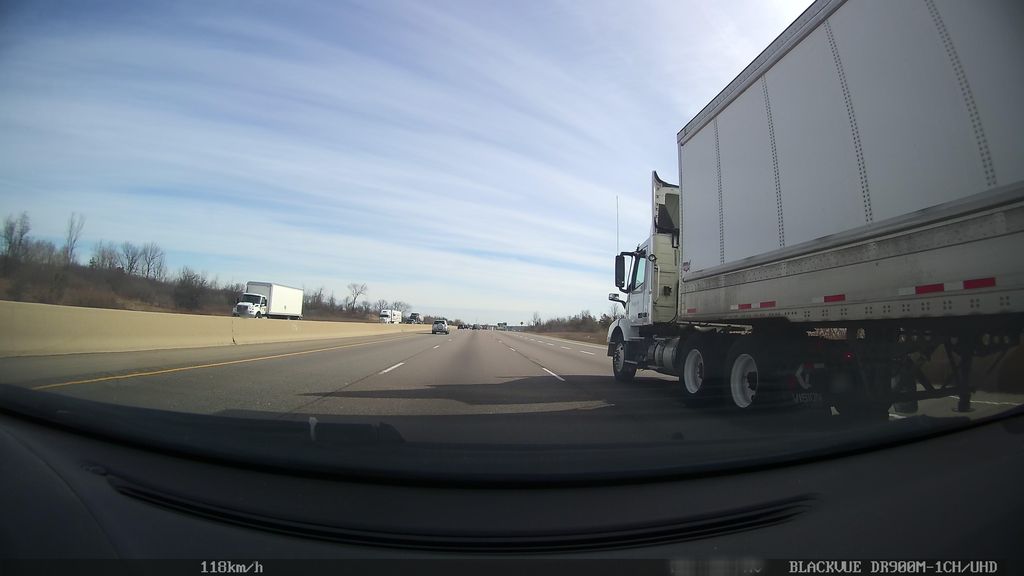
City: kitchener-waterloo